Field crop: maize
Growth stage: 2
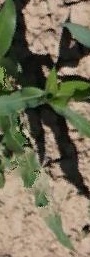
Species: maize